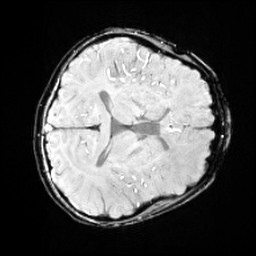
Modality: SWI
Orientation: axial
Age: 11
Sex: male
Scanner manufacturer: siemens
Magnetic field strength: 3 T
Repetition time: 0.027 s
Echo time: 0.02 s